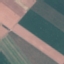
Land use / land cover: AnnualCrop